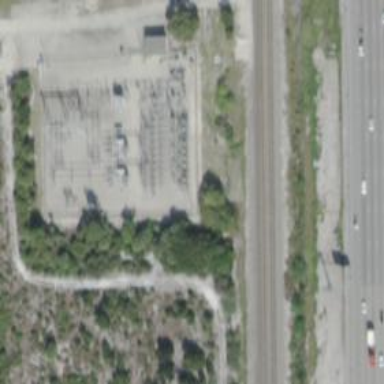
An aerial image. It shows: Outdoor distribution substation protected by fence.